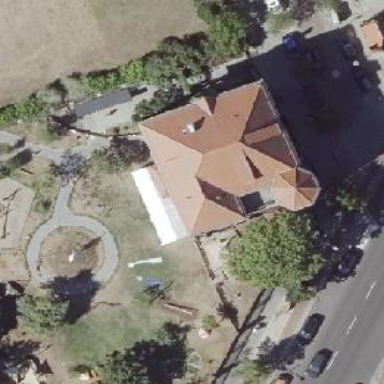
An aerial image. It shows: Residential building with hipped roof.